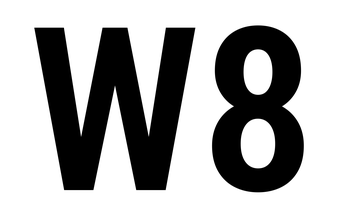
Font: Roboto_Condensed_SemiBold